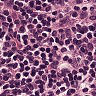
Metastatic tissue present: no